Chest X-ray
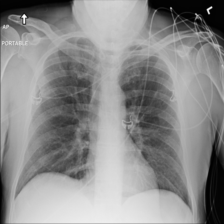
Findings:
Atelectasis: negative
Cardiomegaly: negative
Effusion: negative
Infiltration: negative
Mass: negative
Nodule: negative
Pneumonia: negative
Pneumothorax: negative
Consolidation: negative
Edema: negative
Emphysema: negative
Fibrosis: negative
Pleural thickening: negative
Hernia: negative